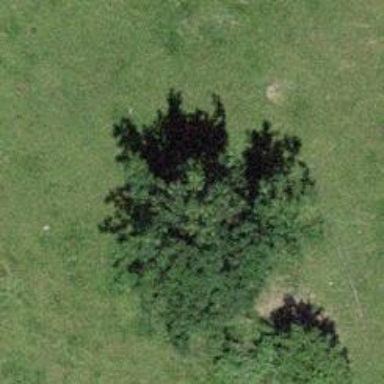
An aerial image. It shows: Single tag "natural: tree."